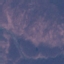
Land use / land cover: HerbaceousVegetation